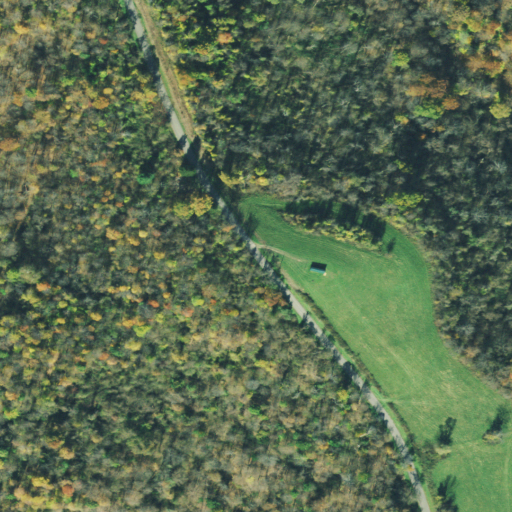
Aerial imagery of ridge(s) in Ohio named Crozier Ridge containing deciduous forest, mixed forest, open development, pasture, low intensity development, and grassland